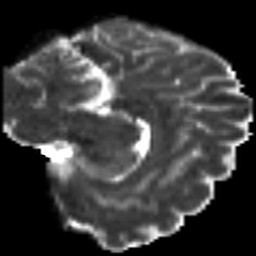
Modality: T2w
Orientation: sagittal
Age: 22
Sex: female
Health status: healthy
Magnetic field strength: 3 T
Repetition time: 9 s
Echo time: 0.093 s